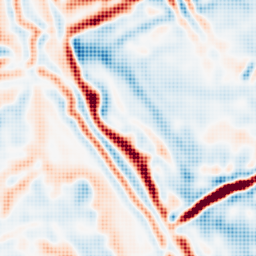
Category: multiscale
Decomposition family: log
Decomposition parameters: sigma: 5
Upsampling method: sinc_hamming
Upsampling parameters: scale: 8
kernel_size: 8
Upsampling scale: 8